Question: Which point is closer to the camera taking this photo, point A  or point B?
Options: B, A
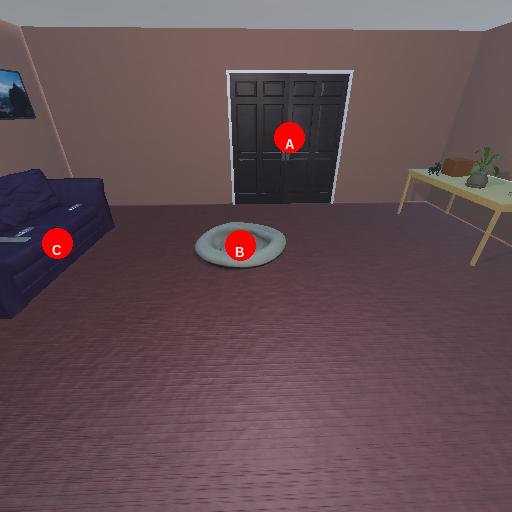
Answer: B